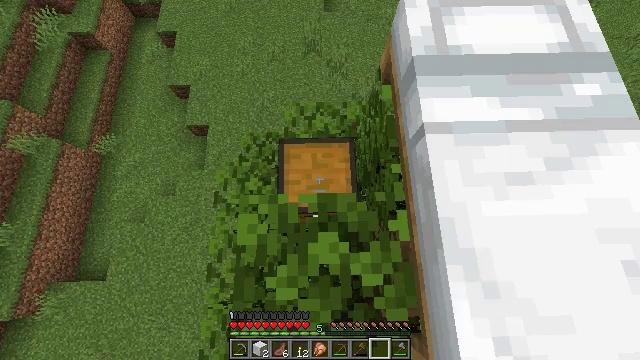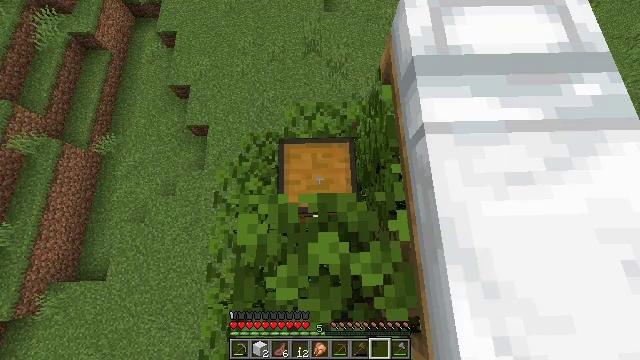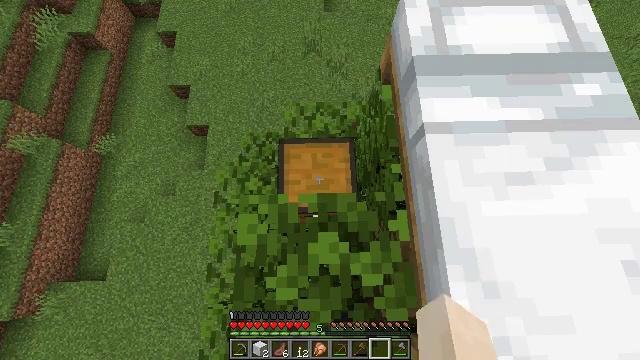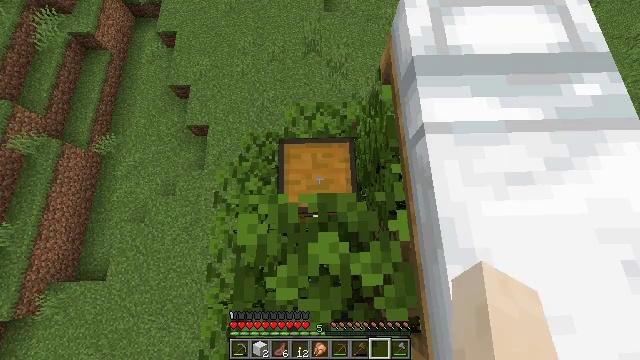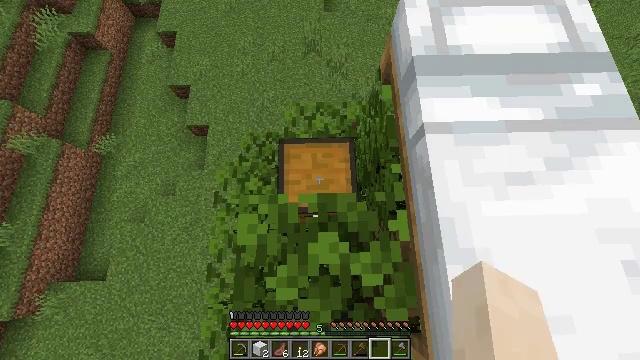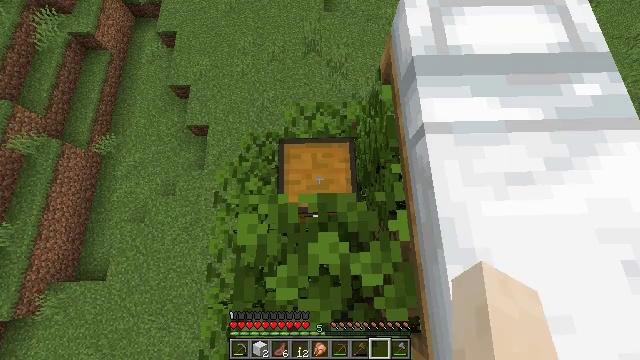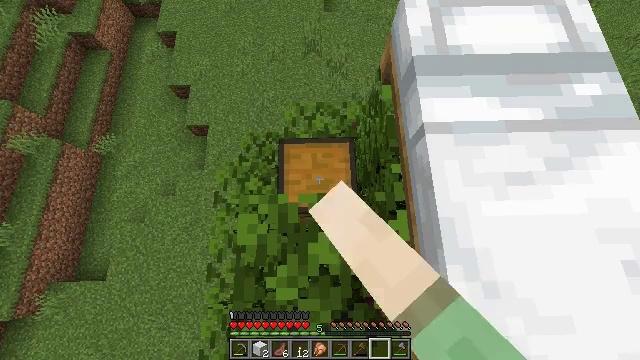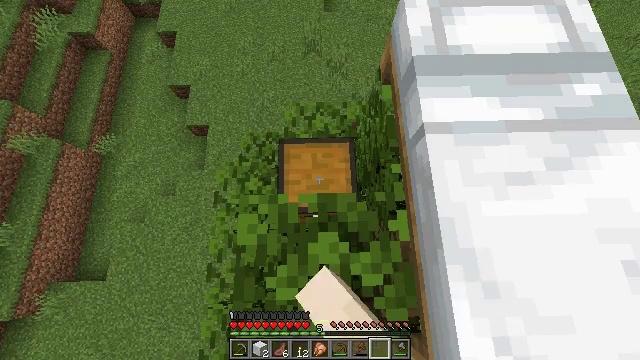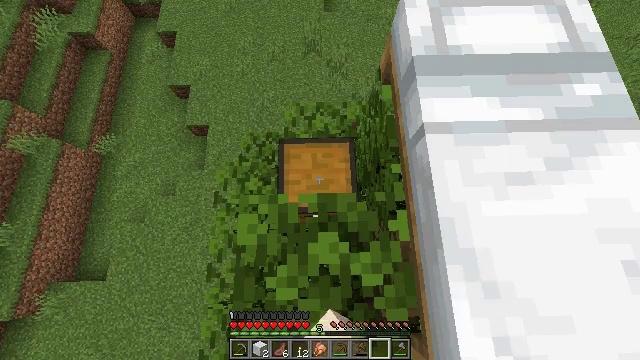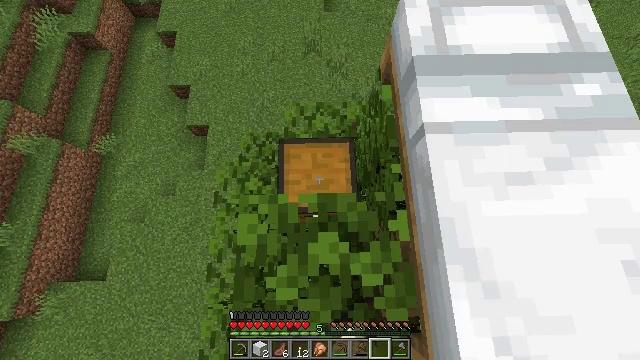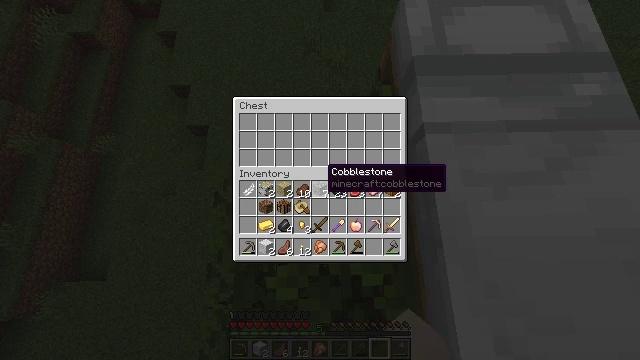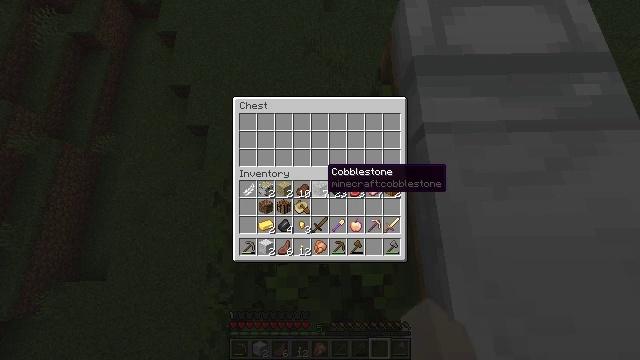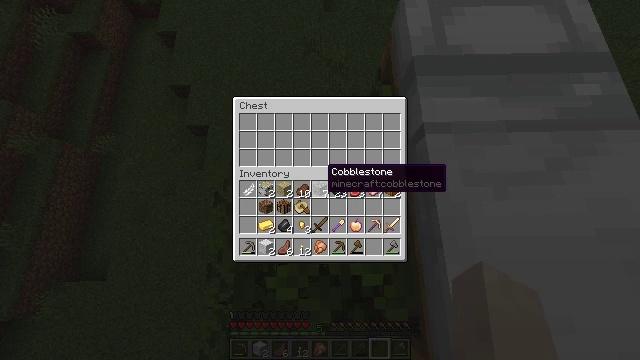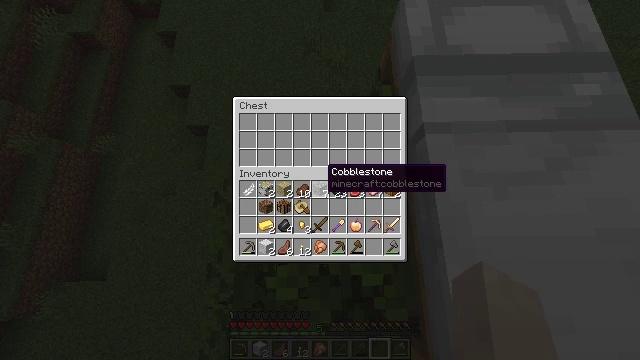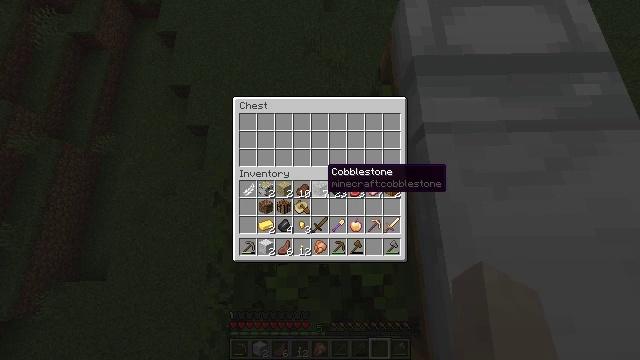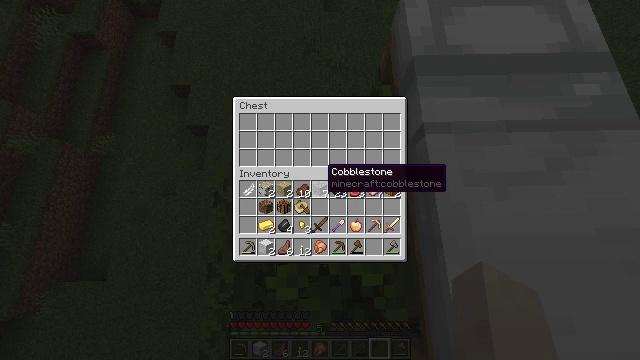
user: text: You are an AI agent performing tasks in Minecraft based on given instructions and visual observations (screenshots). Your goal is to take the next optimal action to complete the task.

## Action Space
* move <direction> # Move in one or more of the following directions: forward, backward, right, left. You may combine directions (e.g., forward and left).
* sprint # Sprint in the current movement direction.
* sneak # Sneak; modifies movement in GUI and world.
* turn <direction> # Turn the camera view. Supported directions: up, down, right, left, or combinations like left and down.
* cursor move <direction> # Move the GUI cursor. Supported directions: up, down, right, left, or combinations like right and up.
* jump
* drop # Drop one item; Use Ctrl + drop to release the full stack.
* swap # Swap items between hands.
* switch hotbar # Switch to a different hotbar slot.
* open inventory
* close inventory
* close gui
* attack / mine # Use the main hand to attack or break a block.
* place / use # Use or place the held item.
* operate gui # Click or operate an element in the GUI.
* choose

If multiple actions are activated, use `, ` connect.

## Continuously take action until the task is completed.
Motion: motion action
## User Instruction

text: Collect the grass from the surface.
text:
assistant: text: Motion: no_op
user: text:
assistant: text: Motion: no_op
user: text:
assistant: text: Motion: no_op
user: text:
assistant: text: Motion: no_op
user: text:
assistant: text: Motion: use / place
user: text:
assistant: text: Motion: use / place
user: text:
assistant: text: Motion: use / place
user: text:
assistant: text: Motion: no_op
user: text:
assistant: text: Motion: no_op
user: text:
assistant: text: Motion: open gui
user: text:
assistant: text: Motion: no_op
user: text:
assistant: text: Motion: no_op
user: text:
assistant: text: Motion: no_op
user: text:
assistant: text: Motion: no_op
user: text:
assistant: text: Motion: no_op
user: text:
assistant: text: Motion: no_op
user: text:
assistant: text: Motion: no_op
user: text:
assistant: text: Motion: no_op
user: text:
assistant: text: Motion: no_op
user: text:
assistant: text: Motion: no_op
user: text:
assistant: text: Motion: no_op
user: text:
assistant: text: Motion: no_op
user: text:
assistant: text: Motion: no_op
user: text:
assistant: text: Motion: cursor move left
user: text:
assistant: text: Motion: cursor move left
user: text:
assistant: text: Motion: cursor move left
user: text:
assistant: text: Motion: cursor move left
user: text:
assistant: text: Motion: no_op
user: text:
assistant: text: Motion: sneak
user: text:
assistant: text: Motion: sneak